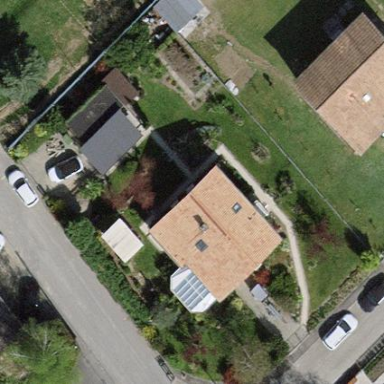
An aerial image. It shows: Garden surrounded by fence.